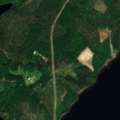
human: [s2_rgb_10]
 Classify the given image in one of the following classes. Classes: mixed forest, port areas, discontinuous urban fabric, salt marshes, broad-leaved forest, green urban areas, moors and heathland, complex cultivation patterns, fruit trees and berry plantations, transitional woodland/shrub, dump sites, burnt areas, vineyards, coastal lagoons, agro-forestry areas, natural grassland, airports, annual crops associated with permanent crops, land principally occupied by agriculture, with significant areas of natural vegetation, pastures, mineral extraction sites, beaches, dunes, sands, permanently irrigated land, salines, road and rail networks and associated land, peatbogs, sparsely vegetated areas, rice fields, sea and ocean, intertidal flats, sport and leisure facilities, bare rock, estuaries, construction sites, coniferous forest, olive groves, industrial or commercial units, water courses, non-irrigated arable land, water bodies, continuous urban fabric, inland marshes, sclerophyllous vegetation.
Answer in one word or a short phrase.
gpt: broad-leaved forest, mixed forest, water bodies